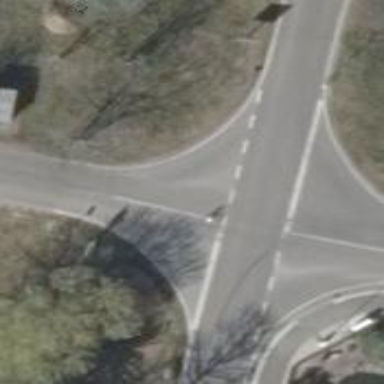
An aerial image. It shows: Secondary road with asphalt surface.